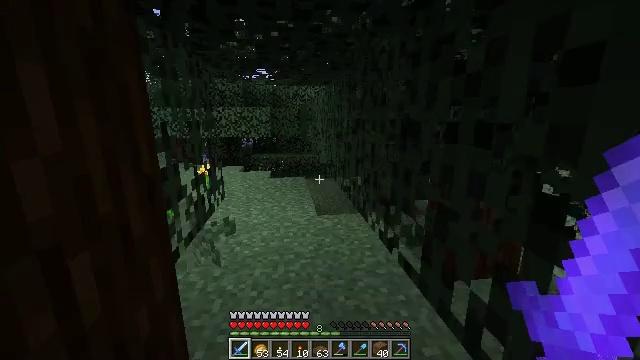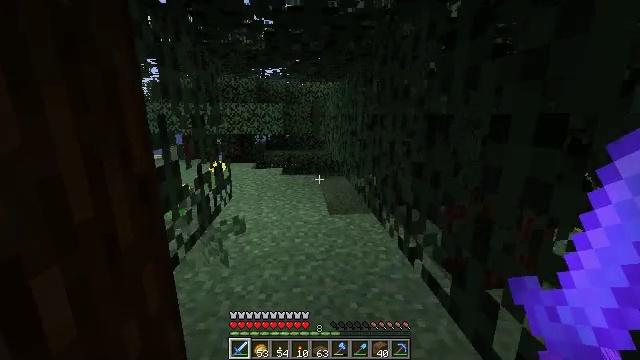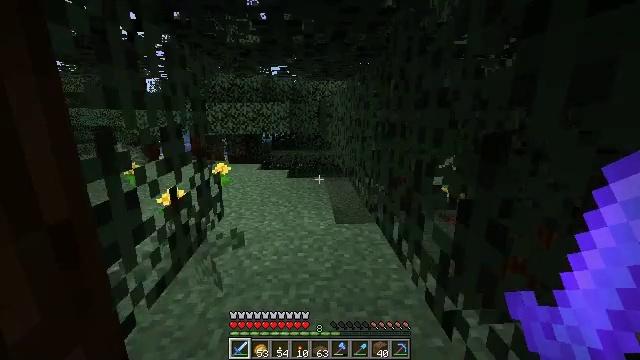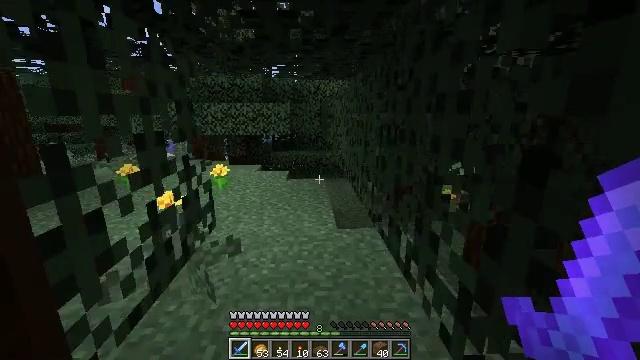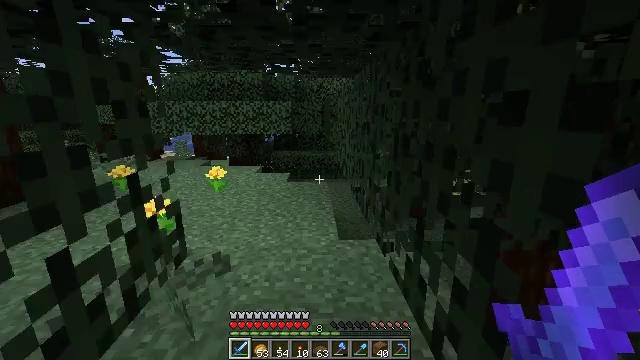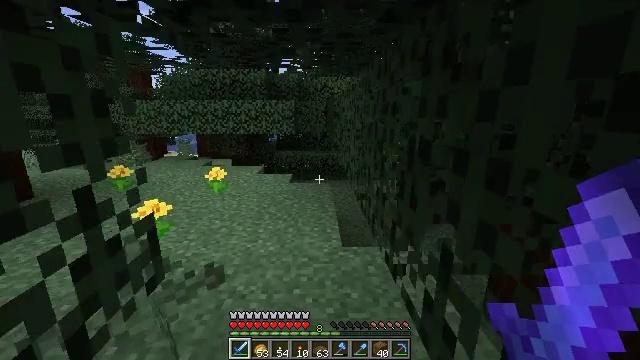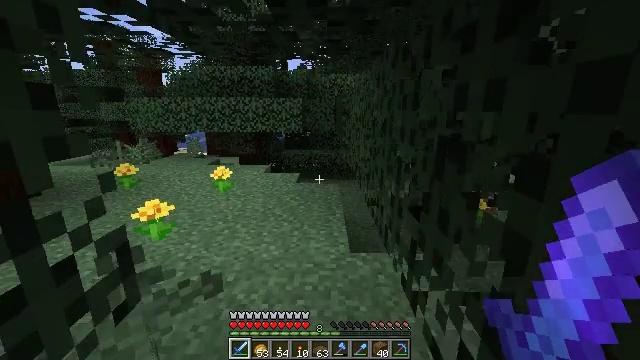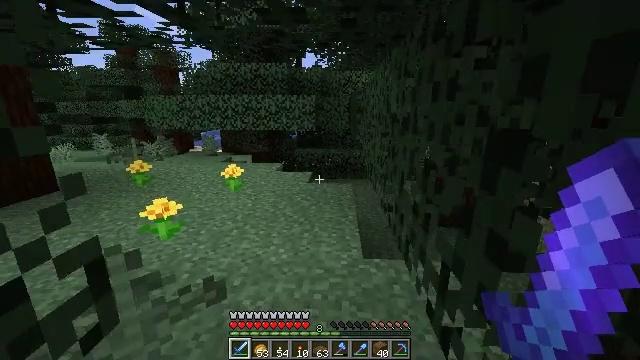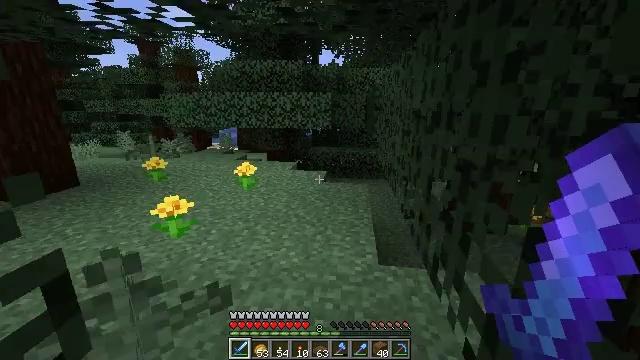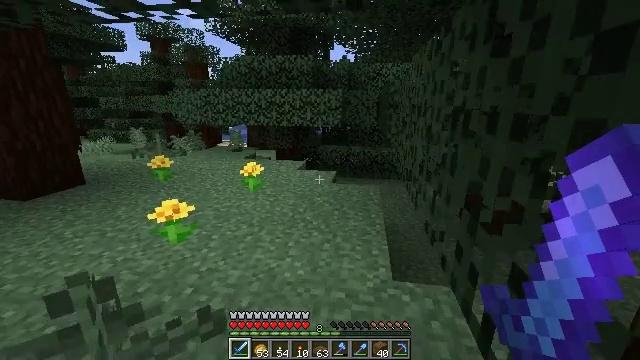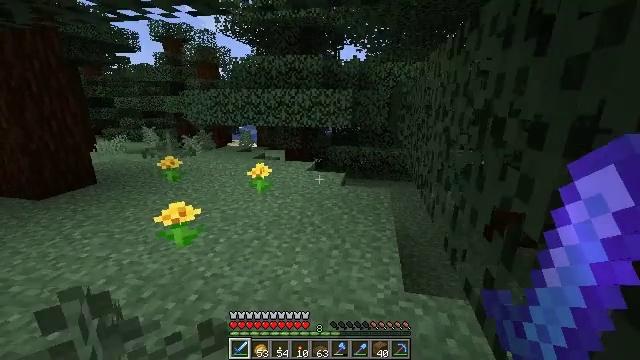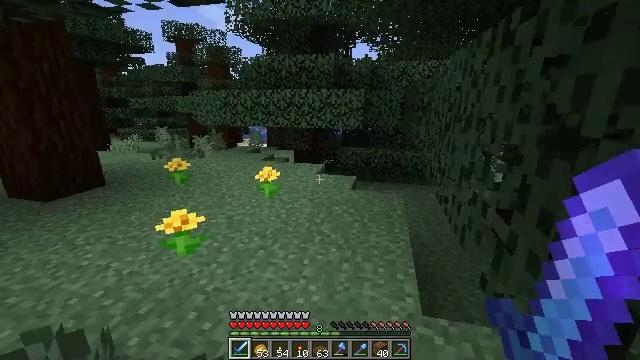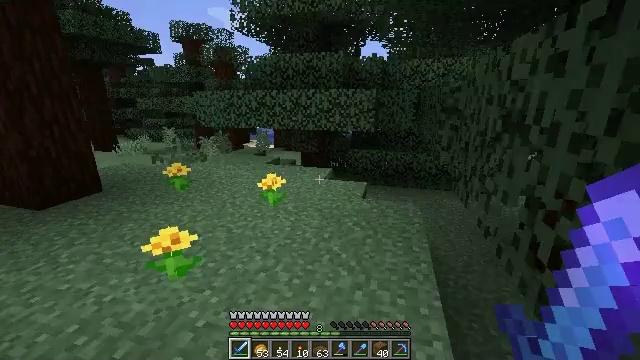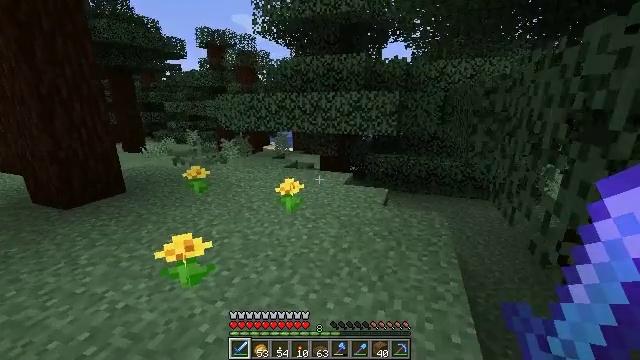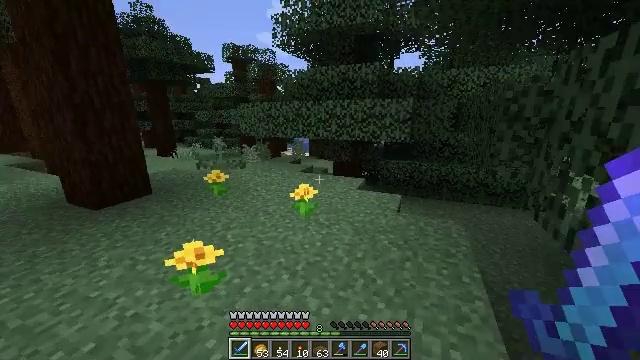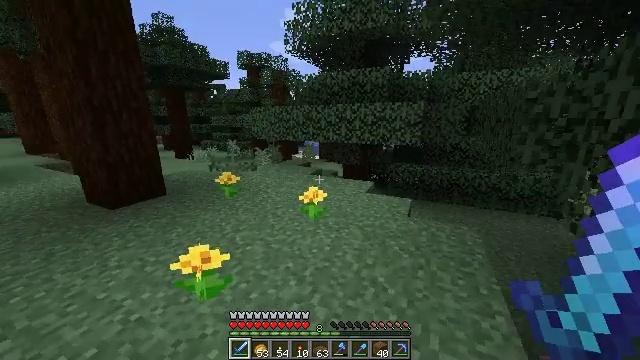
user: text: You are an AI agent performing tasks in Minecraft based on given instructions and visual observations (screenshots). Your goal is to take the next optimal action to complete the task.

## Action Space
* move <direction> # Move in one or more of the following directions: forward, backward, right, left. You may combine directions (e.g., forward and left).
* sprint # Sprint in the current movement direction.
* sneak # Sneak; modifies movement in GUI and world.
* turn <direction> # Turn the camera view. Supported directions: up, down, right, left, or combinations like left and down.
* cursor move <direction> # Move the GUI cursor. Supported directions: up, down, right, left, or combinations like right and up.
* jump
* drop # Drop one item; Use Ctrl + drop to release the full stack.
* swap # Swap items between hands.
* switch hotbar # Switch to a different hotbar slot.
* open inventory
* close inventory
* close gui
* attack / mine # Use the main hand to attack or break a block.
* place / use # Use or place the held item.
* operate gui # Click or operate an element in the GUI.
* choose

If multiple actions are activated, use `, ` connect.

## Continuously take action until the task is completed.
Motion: motion action
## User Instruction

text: Harvest sugar cane from the plant.
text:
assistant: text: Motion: move forward, turn left
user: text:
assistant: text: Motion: move forward, turn left
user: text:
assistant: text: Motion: move forward
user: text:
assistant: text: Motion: move forward
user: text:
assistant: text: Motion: move forward
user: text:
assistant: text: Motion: move forward, turn left
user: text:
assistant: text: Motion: move forward, turn left
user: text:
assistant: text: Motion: move forward, turn left
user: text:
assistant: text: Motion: move forward, turn left
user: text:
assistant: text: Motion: move forward, turn left
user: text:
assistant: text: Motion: move forward, turn left
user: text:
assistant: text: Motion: move forward, turn left
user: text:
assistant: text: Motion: move forward, sprint, turn left
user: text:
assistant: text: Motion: move forward, sprint, turn left
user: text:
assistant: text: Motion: move forward, sprint, turn left
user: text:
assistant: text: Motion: move forward, sprint, turn left
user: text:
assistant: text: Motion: move forward, turn left
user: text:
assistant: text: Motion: move forward, turn left
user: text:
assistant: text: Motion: move forward, sprint, turn left
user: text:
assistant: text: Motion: move forward, sprint
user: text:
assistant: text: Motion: move forward, sprint
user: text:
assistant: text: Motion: move forward
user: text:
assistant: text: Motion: move forward, turn left
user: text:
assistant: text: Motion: move forward, sprint, turn left
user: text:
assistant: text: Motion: move forward, sprint, turn left
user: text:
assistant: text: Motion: move forward, sprint, turn left
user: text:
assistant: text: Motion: move forward, sprint, turn left
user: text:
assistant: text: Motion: move forward, turn left
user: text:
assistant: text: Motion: move forward, turn left
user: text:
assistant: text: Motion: move forward